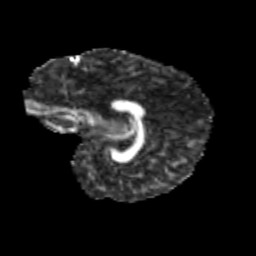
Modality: FA
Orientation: sagittal
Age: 14
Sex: female
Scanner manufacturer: siemens
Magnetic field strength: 3 T
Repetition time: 3.8 s
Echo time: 0.07 s